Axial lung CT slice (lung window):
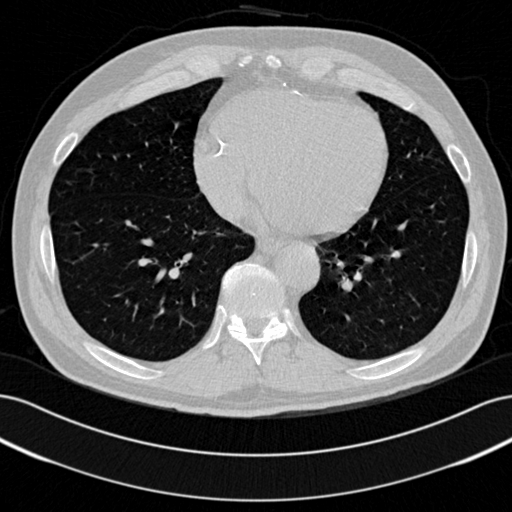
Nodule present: no